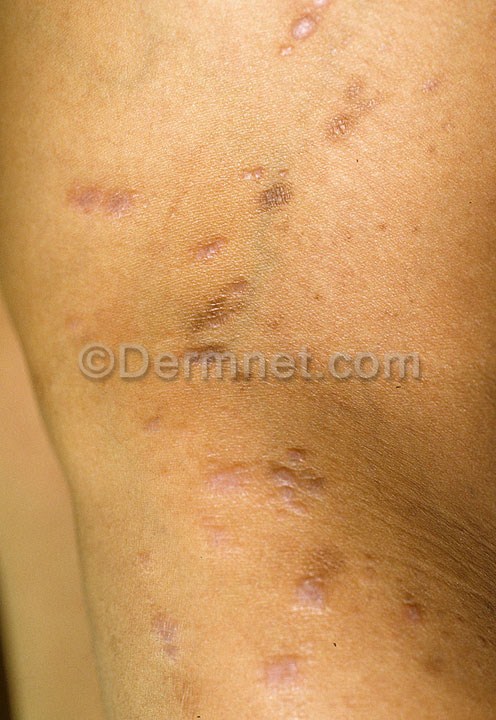
Disease: Psoriasis pictures Lichen Planus and related diseases